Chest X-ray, PA view. Patient: 32 years old, sex F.
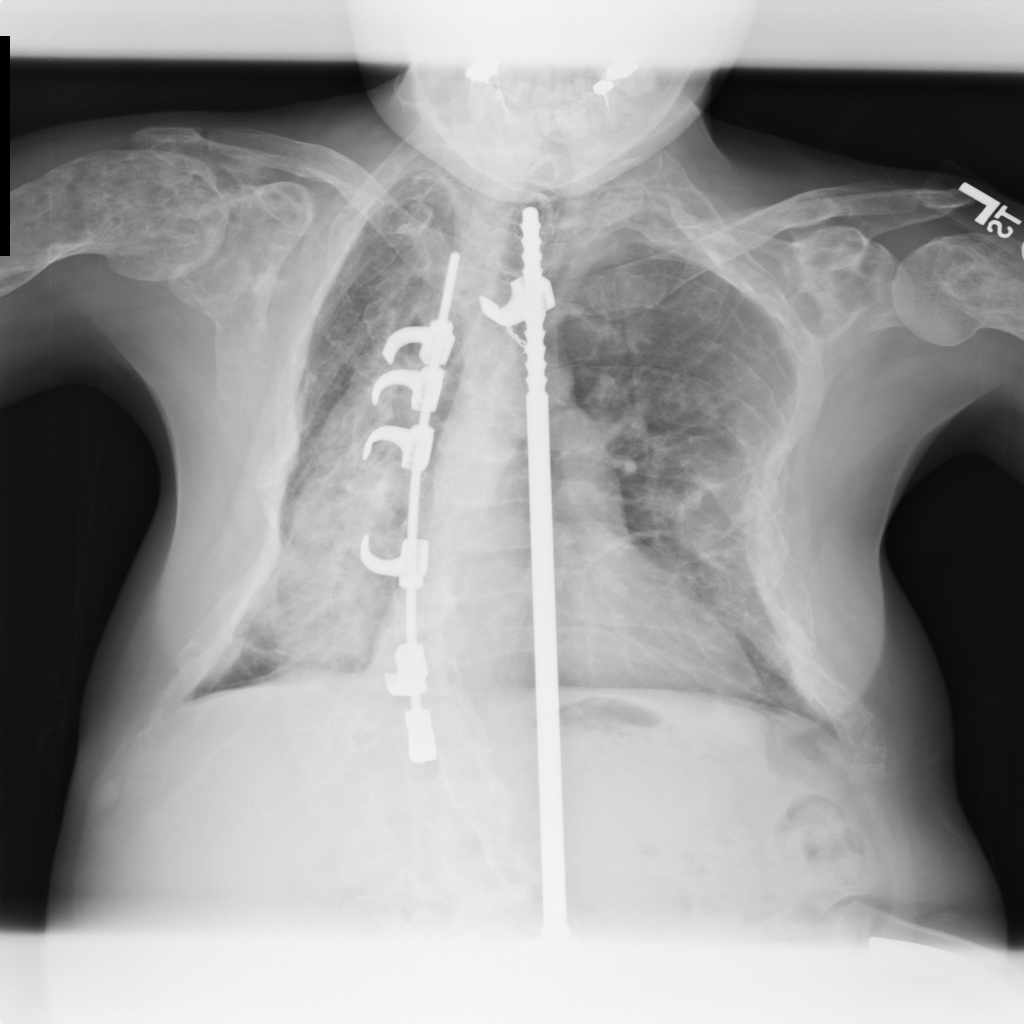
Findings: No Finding